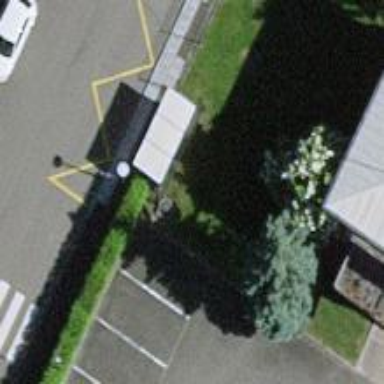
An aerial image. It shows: Bus stop with shelter. It is platform for public transport.